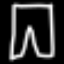
Label: pants